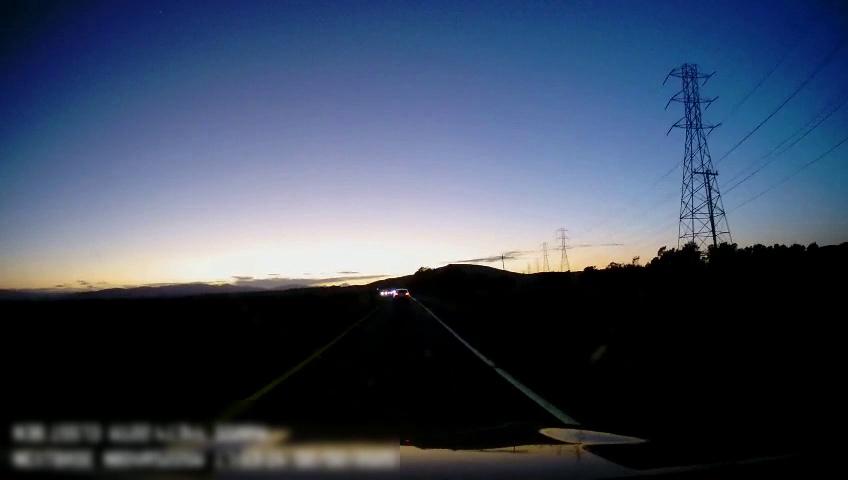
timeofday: Dusk/Dawn/Twilight
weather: Other
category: Drivable Space
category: Vehicles | Car
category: Lanes | Current Lane
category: Lanes | Current Lane